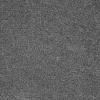
Atmospheric dust classification: dusty